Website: apple
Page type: customer-info-address
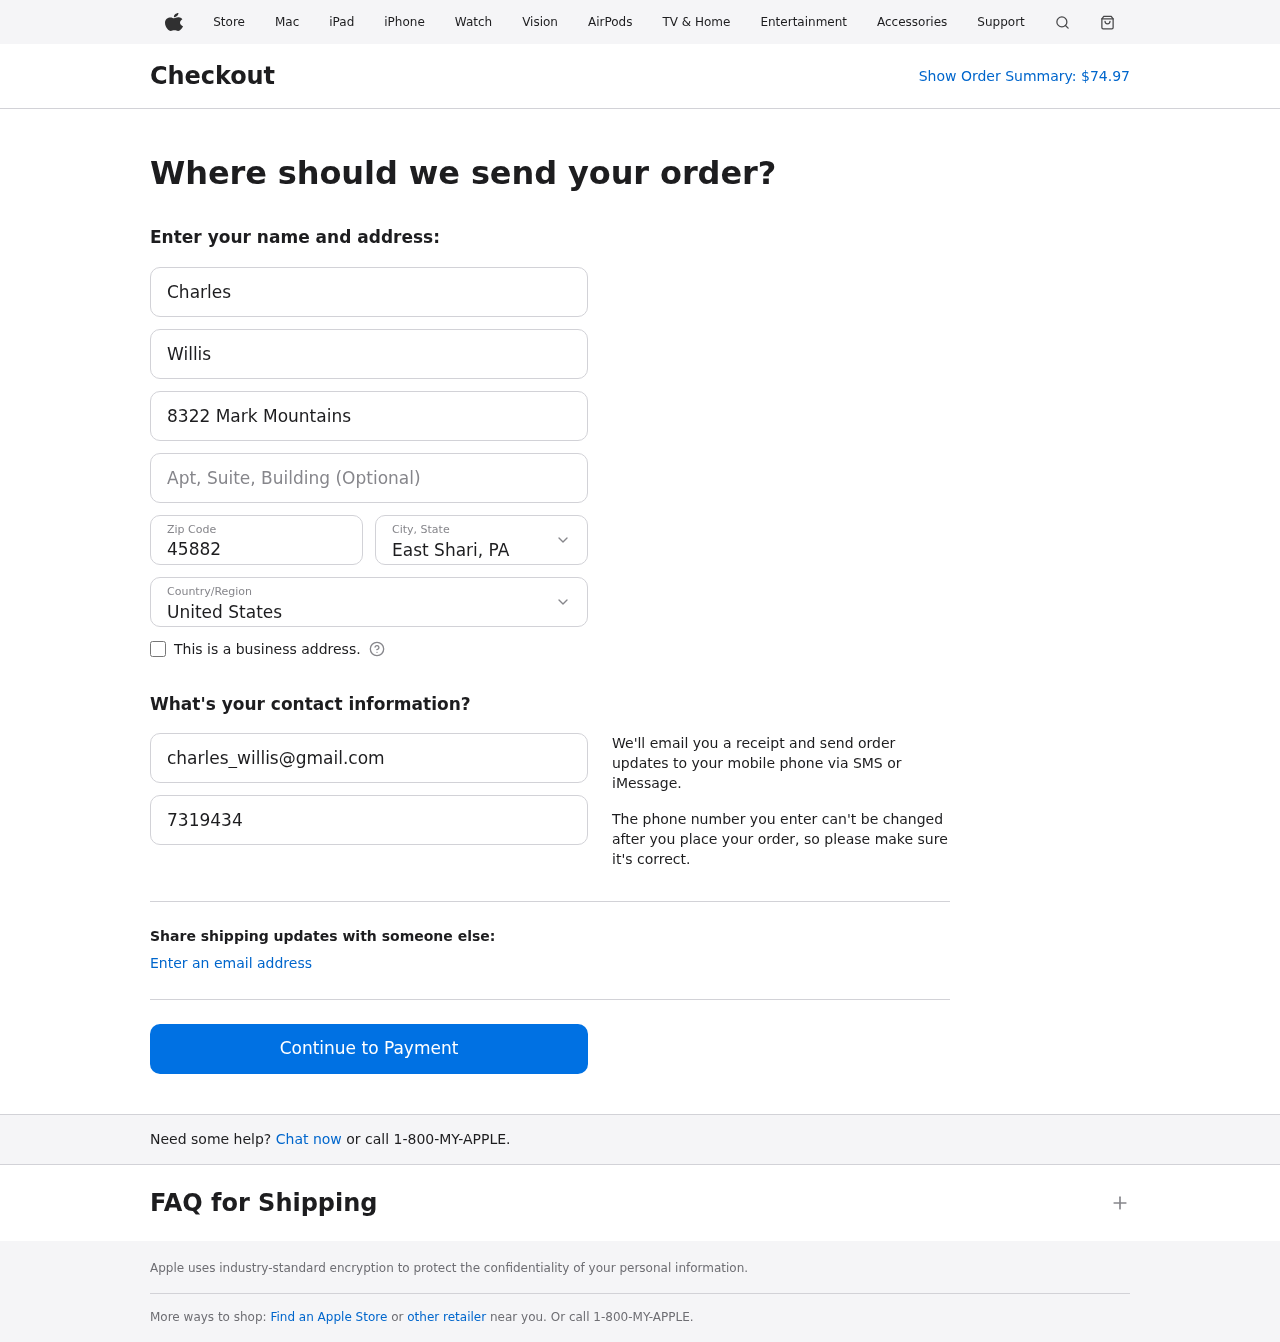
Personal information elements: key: PII_CITY_STATE
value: East Shari, PA
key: PII_COUNTRY
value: United States
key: PII_EMAIL
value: charles_willis@gmail.com
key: PII_FIRSTNAME
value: Charles
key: PII_LASTNAME
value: Willis
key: PII_PHONE
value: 7319434392
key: PII_POSTCODE
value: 45882
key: PII_STREET
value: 8322 Mark Mountains
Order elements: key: ORDER_TOTAL
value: $74.97